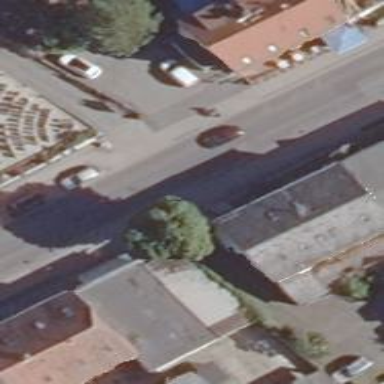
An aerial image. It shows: Part of building.